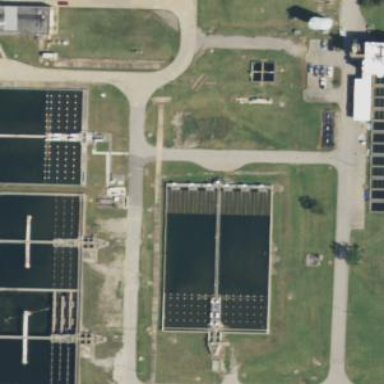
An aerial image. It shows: Body of wastewater.